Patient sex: F
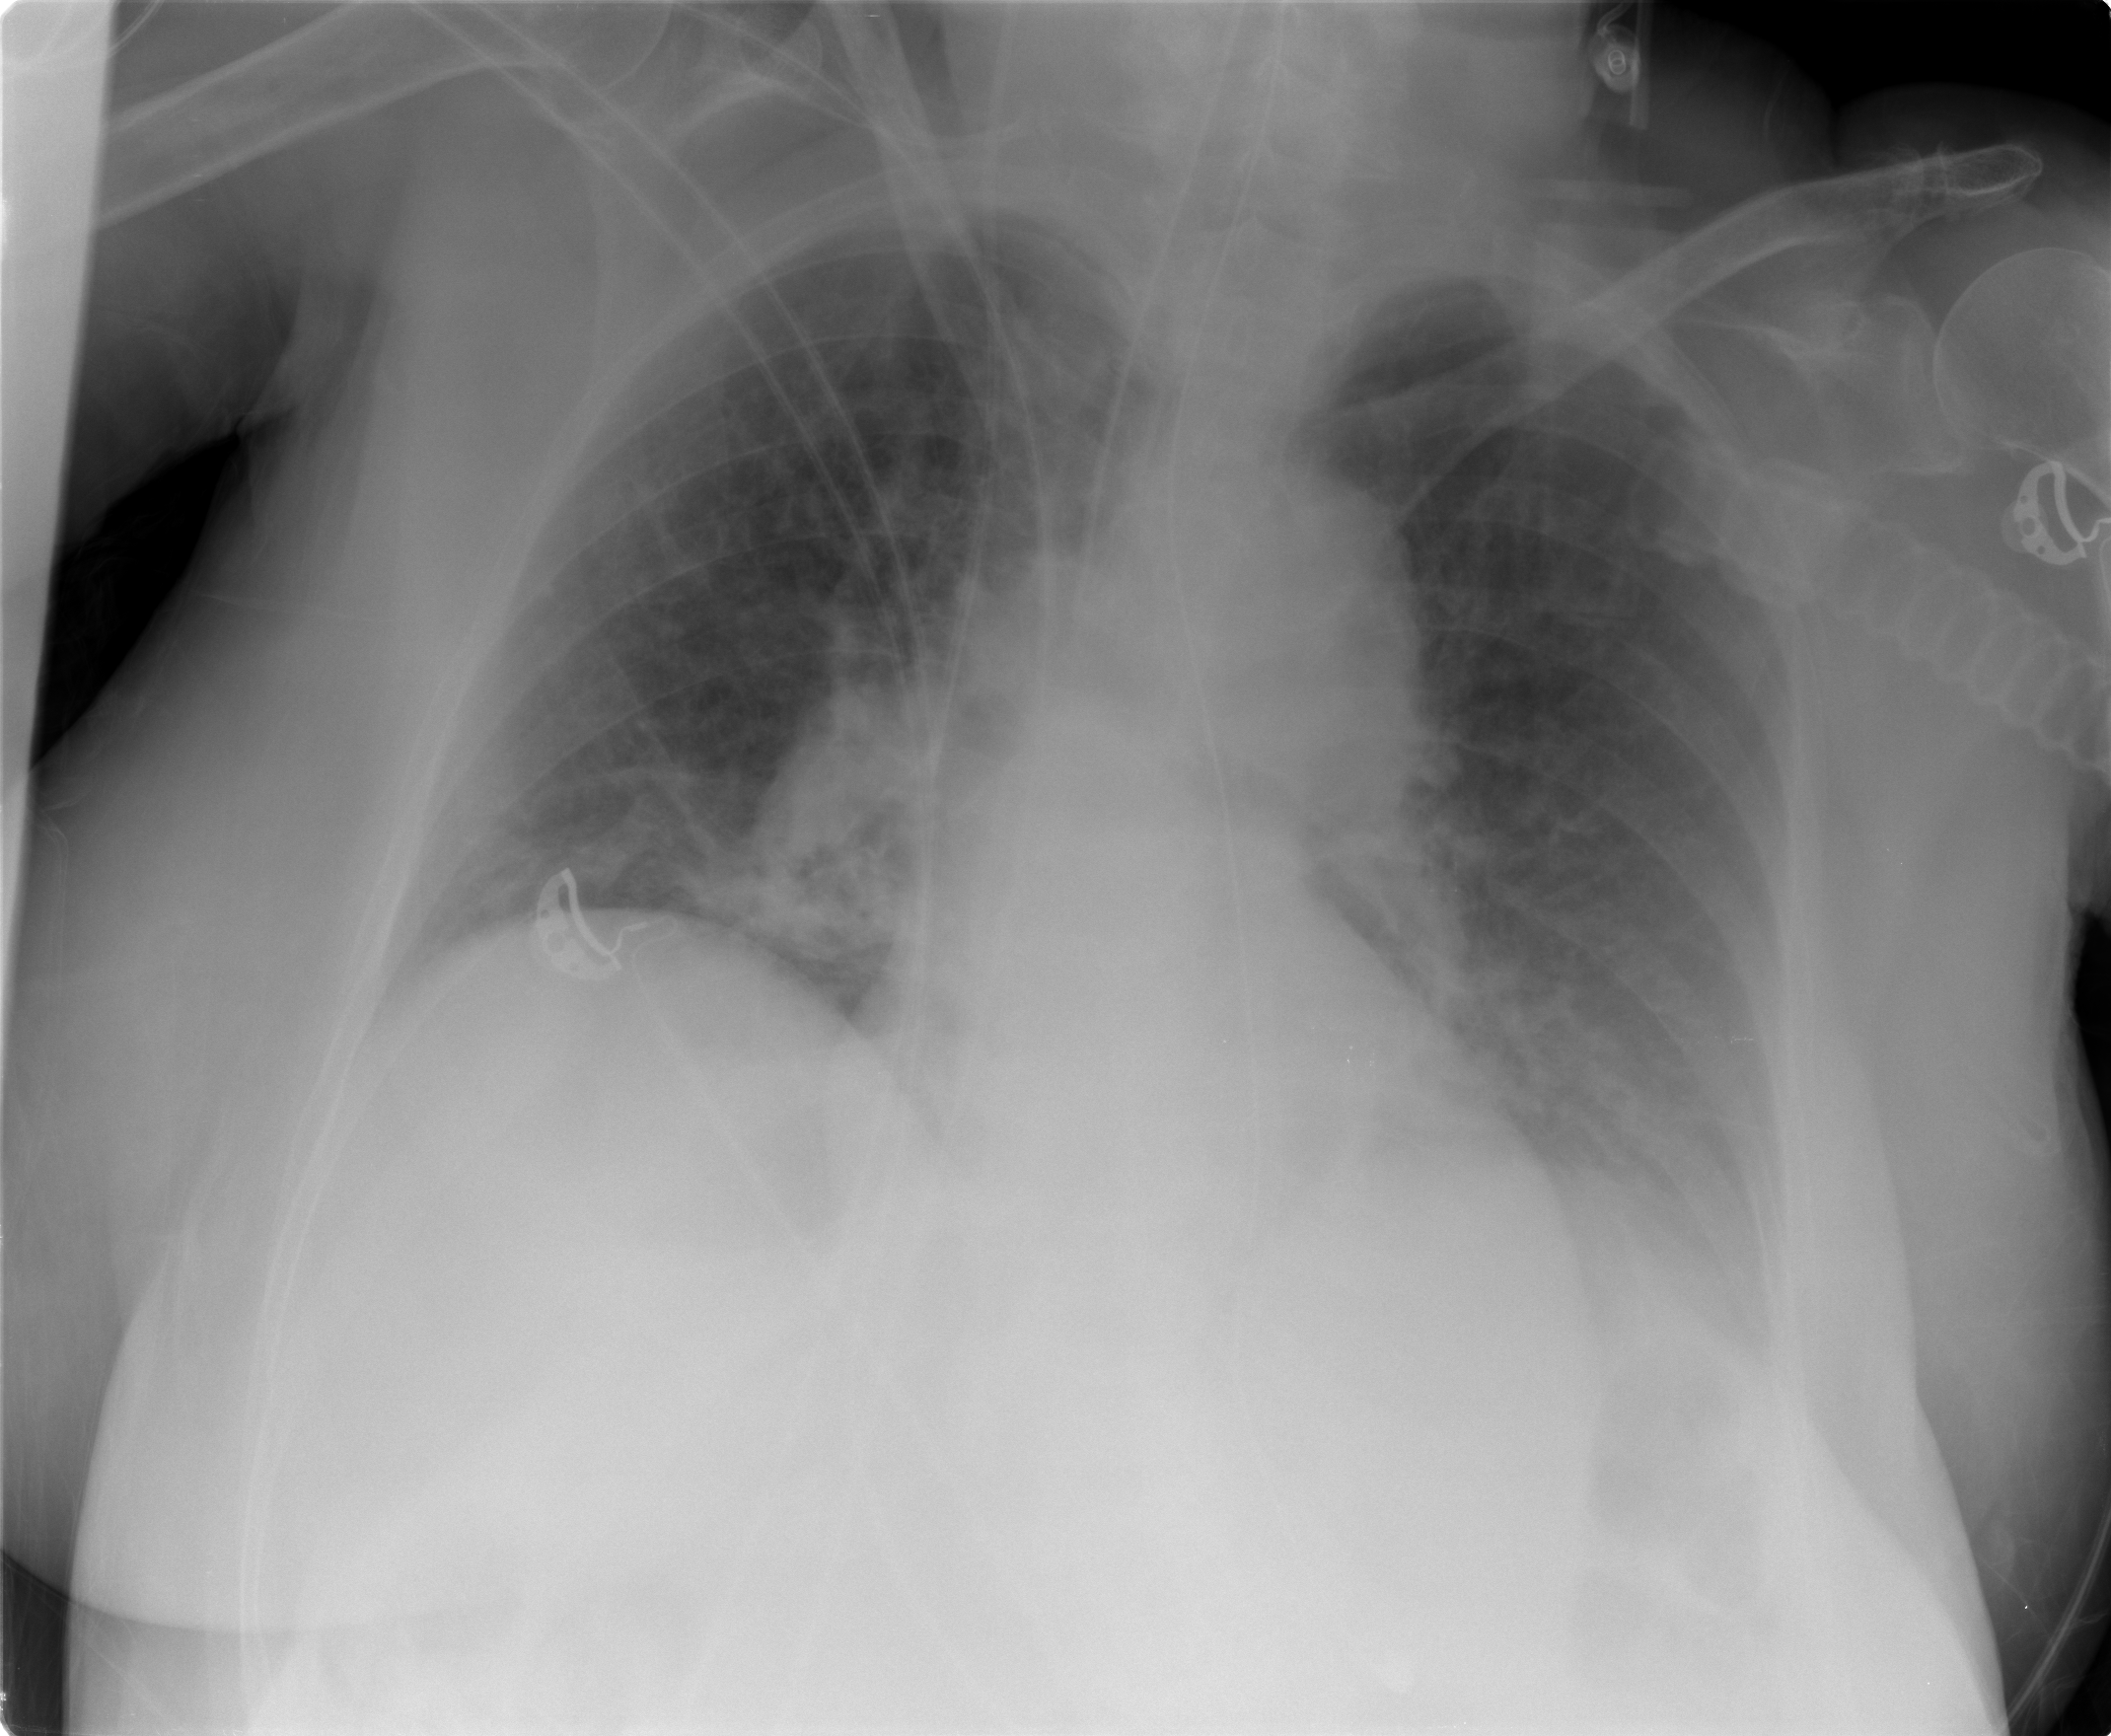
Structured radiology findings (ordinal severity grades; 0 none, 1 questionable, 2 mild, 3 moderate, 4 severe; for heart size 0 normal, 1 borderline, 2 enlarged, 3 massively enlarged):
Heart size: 0
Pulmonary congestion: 0
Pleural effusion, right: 0
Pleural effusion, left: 0
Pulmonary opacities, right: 0
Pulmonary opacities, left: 0
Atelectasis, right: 2
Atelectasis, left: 2